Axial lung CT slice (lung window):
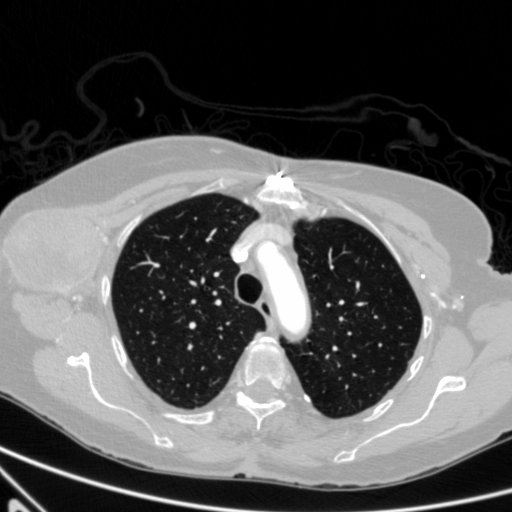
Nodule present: no